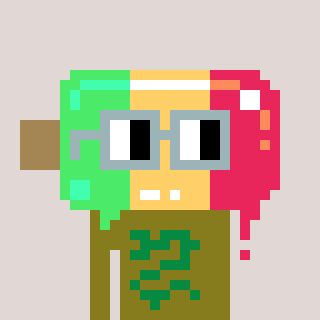
a pixel art character with square dark gray glasses, a icepop-shaped head and a gunk-colored body on a warm background